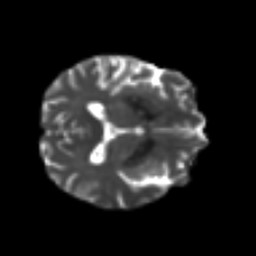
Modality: T2w
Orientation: axial
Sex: female
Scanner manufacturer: ge
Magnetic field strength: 3 T
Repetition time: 7 s
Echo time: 0.08 s